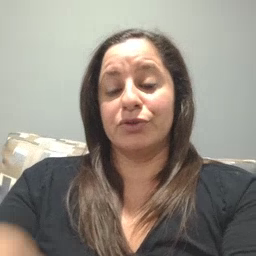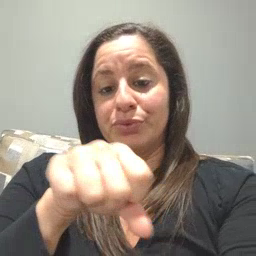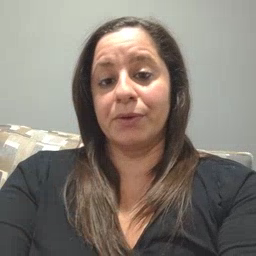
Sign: shoe